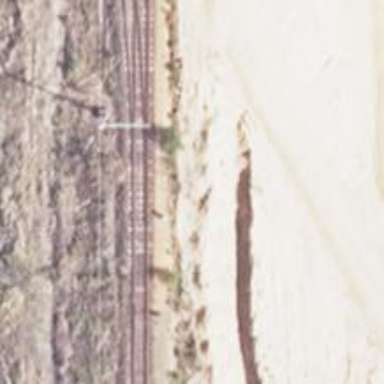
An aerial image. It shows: Railway switch.